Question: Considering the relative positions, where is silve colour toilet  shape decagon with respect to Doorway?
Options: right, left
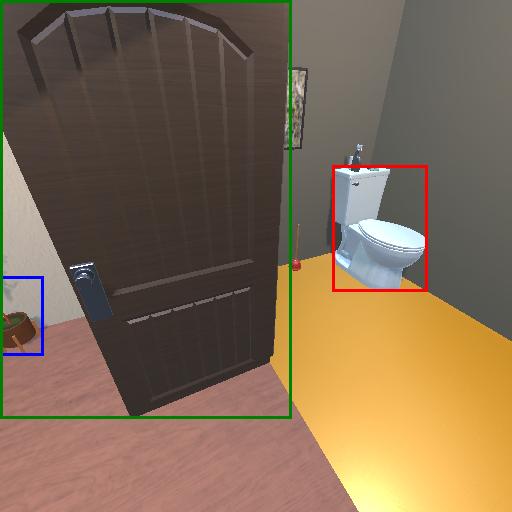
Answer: right